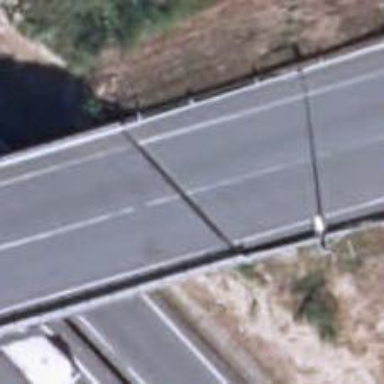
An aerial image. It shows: Residential road with asphalt surface that features bridge.